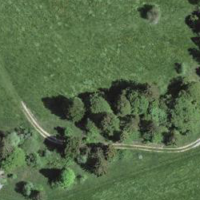
EUNIS habitat code: 52
Species observed at this site:
Berberis vulgaris